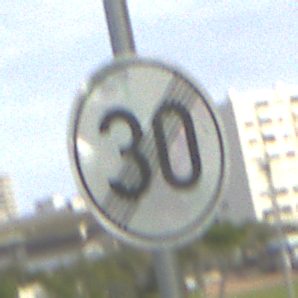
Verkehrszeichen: EndeGeschwindigkeit30
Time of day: MorningAfternoon
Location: Outdoor (Suburban)
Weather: PartlyCloudy
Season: NotSpecified
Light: Natural